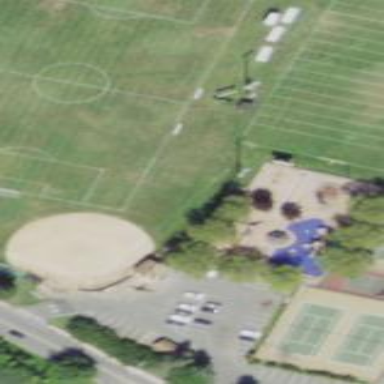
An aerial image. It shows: Playground area for leisure activities on the land.